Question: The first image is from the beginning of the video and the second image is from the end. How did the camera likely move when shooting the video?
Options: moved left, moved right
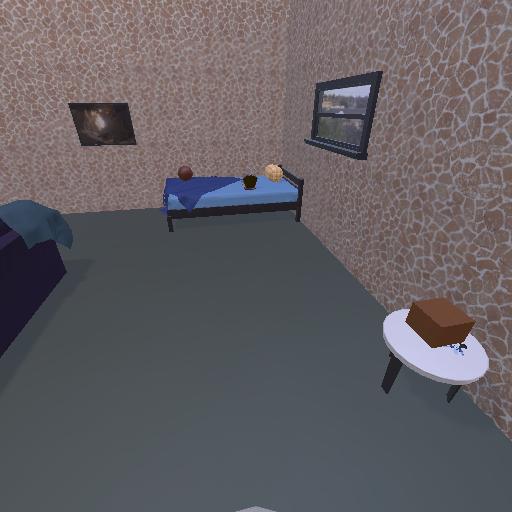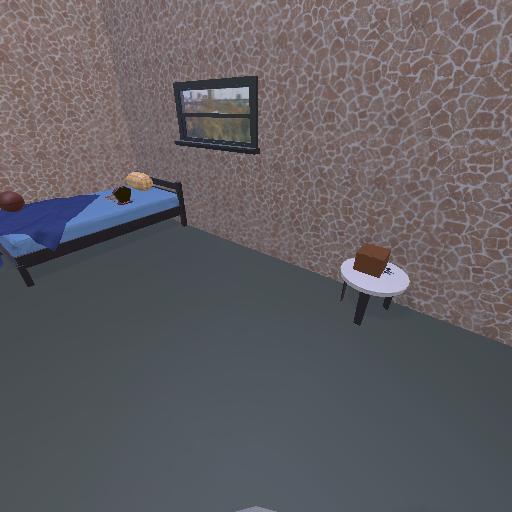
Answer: moved left